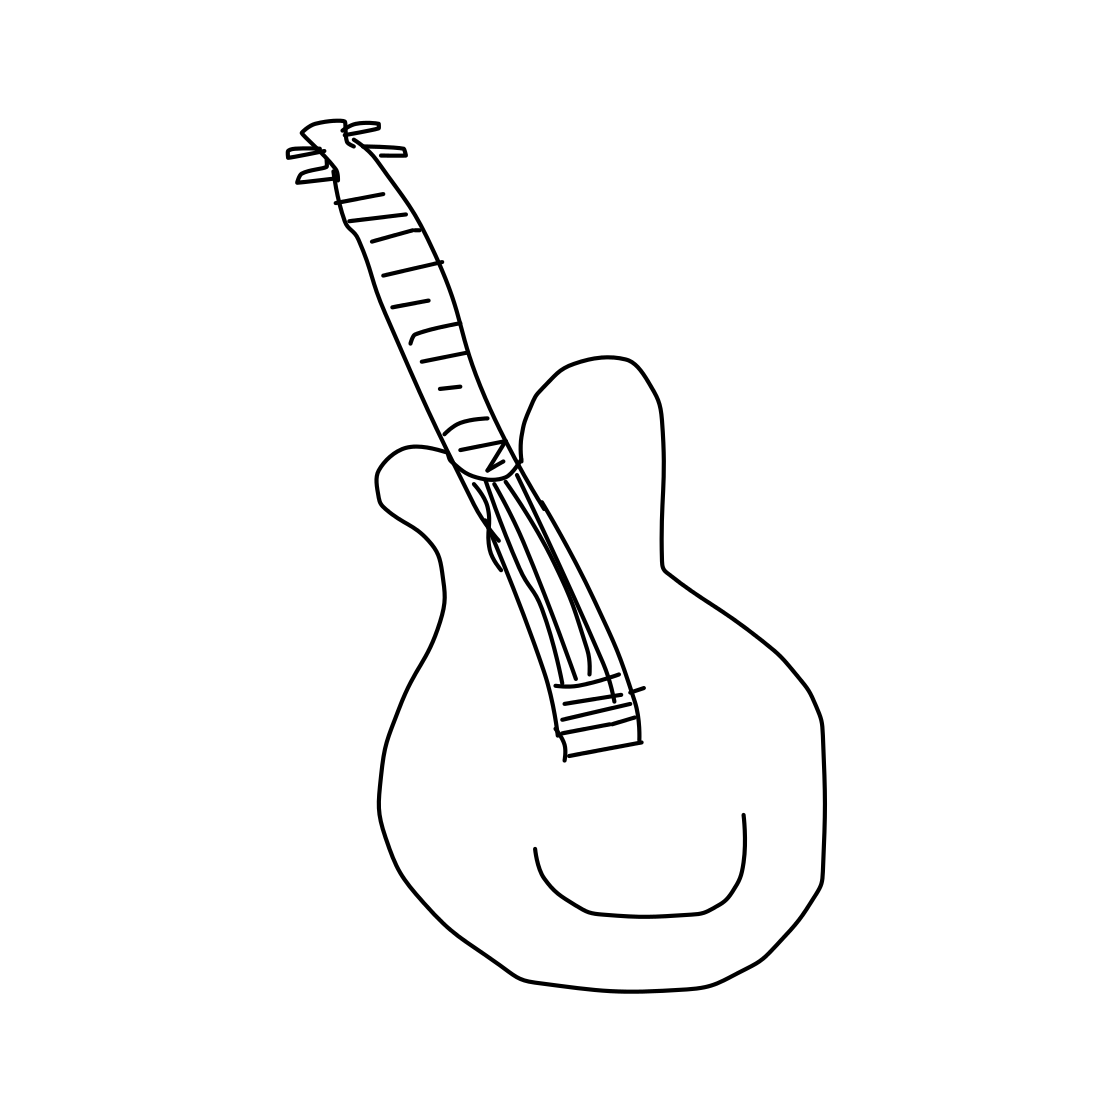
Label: guitar